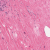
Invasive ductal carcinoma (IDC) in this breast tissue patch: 0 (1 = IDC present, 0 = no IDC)